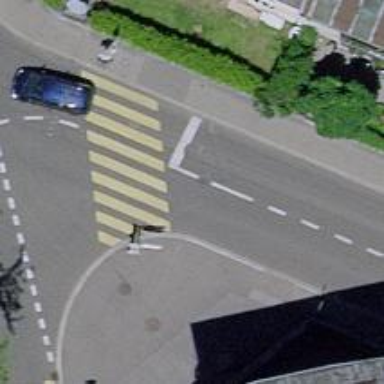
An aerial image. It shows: Kerb barrier.